Question: I have a wordpress site.
The blog page all of the sudden puts the meta post info (the date) over top of the text in new posts.
I added some padding to the css which fixed it on the new posts, but now the old ones have too much space between the date and text.
Thanks for any and all ideas about this.
Here is a picture:

I blurred it for privacy (sorry) but the blue circles to the left are the date. Without this padding, the far apart text looks normal and the close together part has the date on top of the title and paragraph.
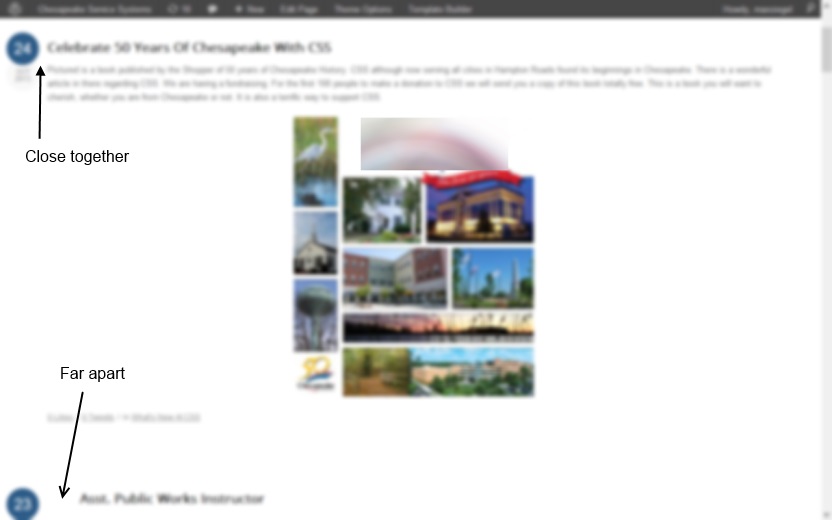
Answer: In your '<!-- custom styles set at your backend-->' change:
'''
.container .eleven.units { width: auto; margin-left: auto; margin-right: auto; }
'''
to
'''
.container .eleven.units { /*width: auto;*/ margin-left: auto; margin-right: auto; }
'''
It should work.
Or in your grid.css add an '!important' to:
'''
.container .eleven.units { width: 850px }
'''
This will make all of the posts inline.
Then if you want to adjust the space between the date and the text I suggest to remove the 'padding: 9px 5%;' and tune the '.container .eleven.units {margin-left: auto;}' to something like 'margin-left: 20px;'